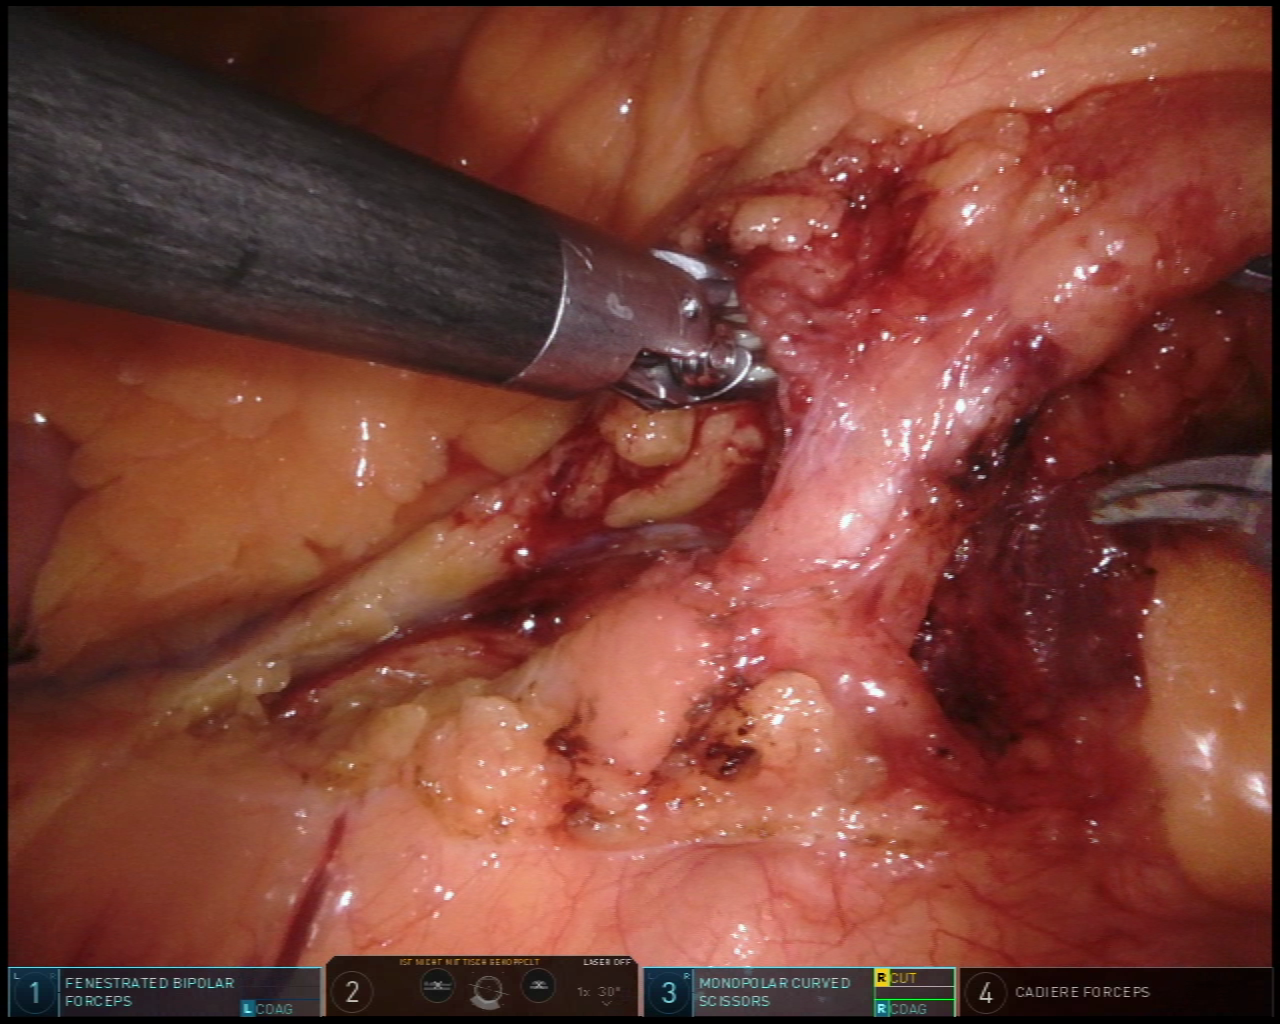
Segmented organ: inferior_mesenteric_artery
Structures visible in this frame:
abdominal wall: no
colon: no
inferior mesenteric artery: yes
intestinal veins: no
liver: no
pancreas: no
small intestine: no
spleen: no
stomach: no
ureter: no
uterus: no
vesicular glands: no